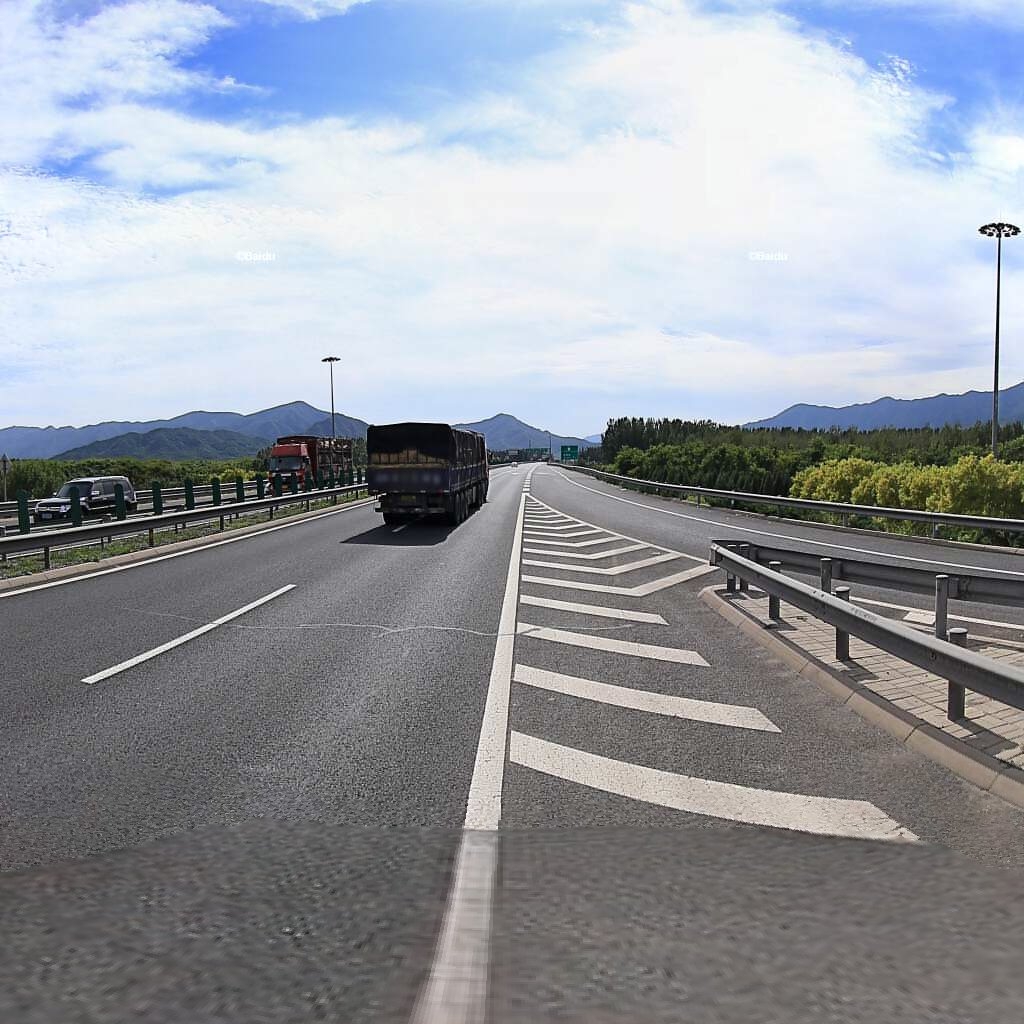
Region: Haidian
Road damage annotations: transverse patch